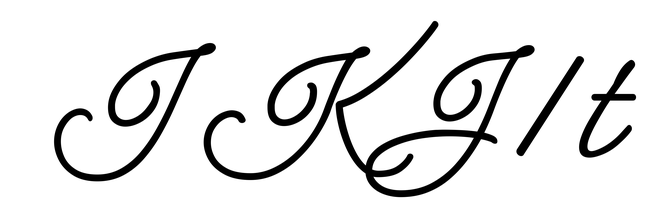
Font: MeowScript-Regular